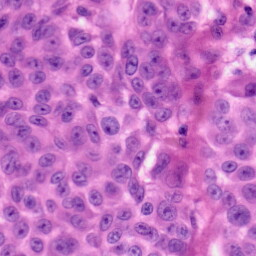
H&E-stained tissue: Skin